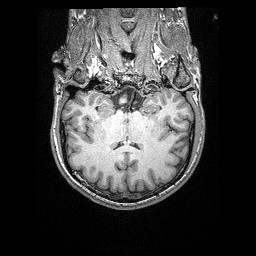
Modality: T1w
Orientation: sagittal
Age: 26
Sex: male
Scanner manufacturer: siemens
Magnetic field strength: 3 T
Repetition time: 2.4 s
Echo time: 0.03 s